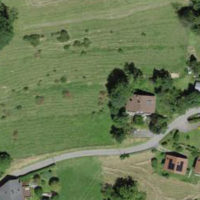
EUNIS habitat code: 24
Species observed at this site:
Vitis vinifera